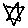
Label: star